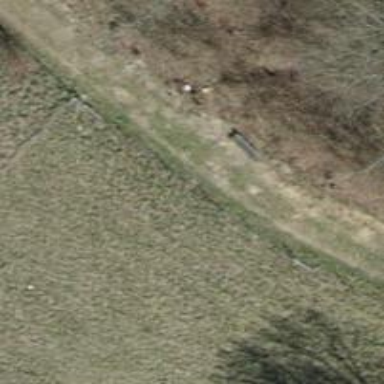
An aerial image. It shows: Bench for seating.